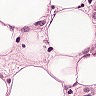
Metastatic tissue present: yes